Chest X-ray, PA view. Patient: 38 years old, sex M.
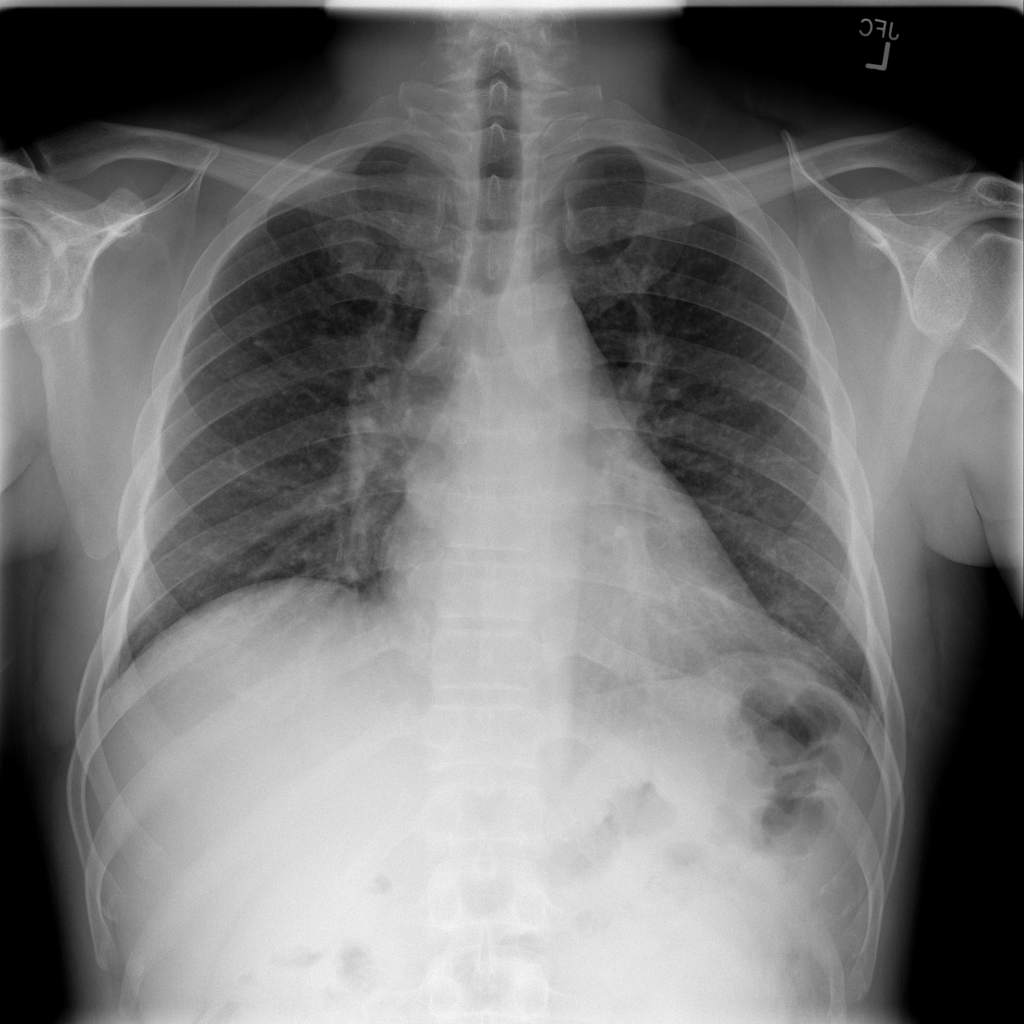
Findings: No Finding